Question: I have a search page that I am creating to query my database that looks like below.
I am trying to determine the best way to determine the best way to create my stored procedure for this. I want to display results that match any of the data submitted and ignore the fields of empty data.
What is an ideal way to approach this?

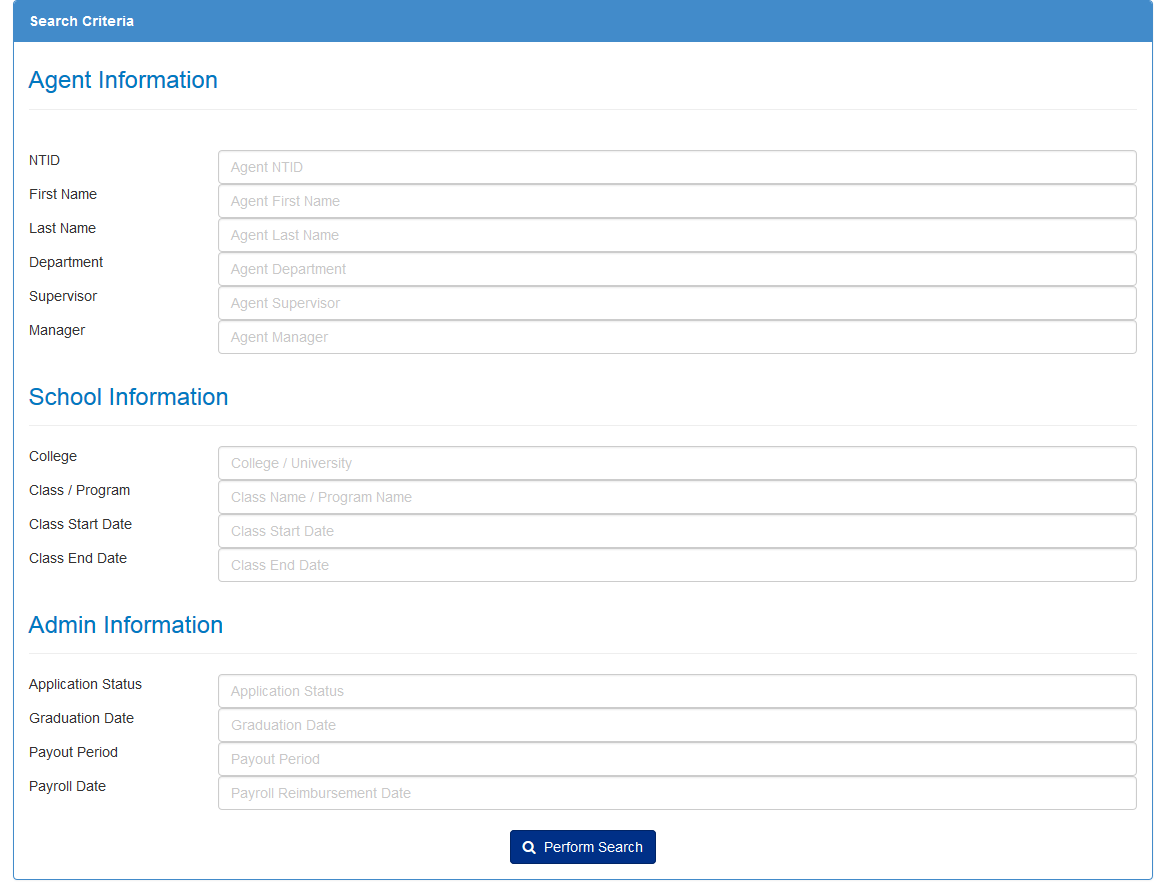
Answer: One approach is in your 'WHERE' criteria, use 'OR @param IS NULL'. Something like this:
'''
CREATE PROCEDURE YourProcedure @param int AS
SELECT Field
FROM YourTable
WHERE (SomeField = @param OR @param IS NULL)
'''